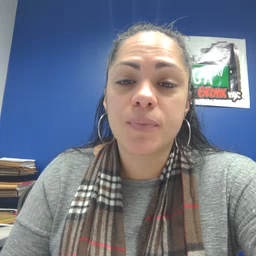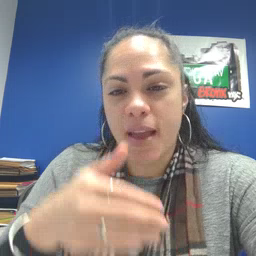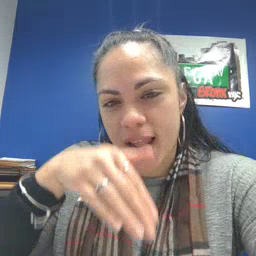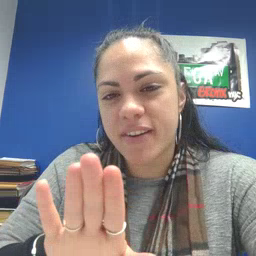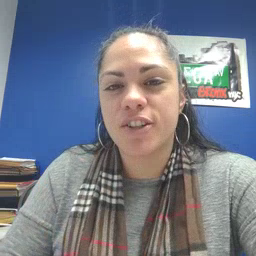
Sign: elephant